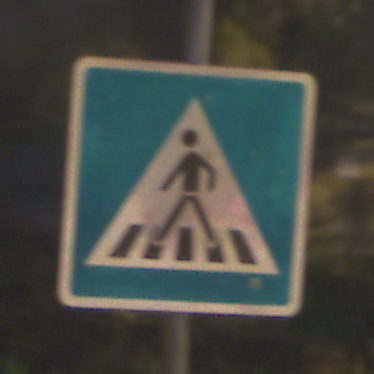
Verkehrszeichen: FussgaengerueberwegRechts
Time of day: Night
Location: Outdoor (Suburban)
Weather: PartlyCloudy
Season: NotSpecified
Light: Artificial